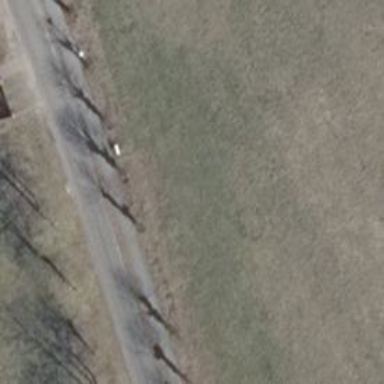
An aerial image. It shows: Avenue of trees.